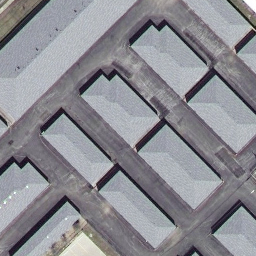
Label: buildings